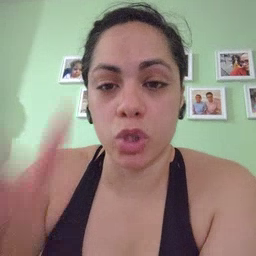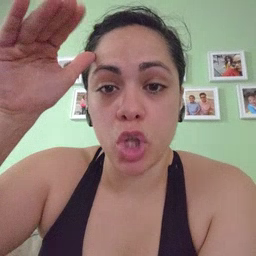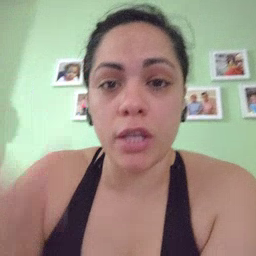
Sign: donkey